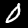
Digit: 0